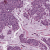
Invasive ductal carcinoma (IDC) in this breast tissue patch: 1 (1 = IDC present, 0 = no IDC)